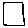
Label: square